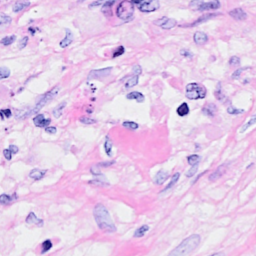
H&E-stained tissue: Breast